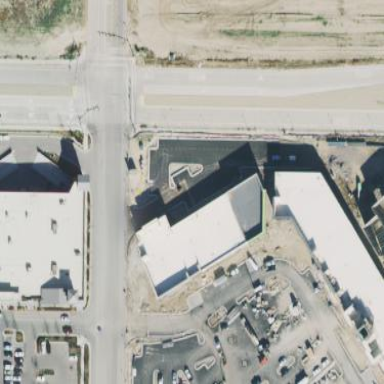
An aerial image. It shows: Retail building.